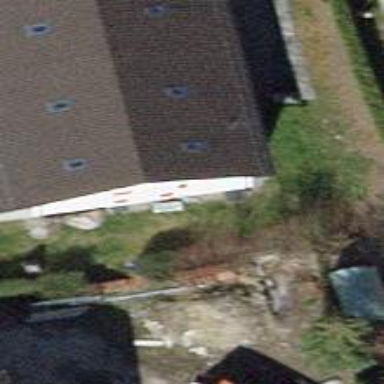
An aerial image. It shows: Semi-detached house with gabled roof.